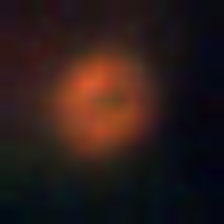
Taxon: NanoPlankton
Group: Other